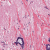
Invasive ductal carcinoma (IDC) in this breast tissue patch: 1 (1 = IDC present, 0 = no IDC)